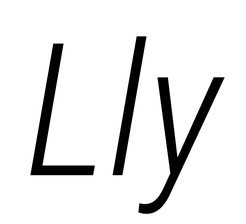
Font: Roboto-Italic_Condensed_Light_Italic